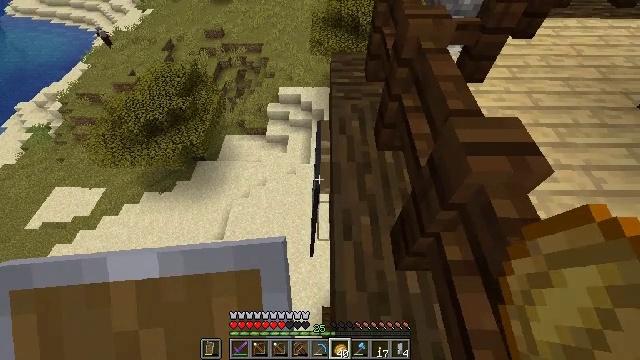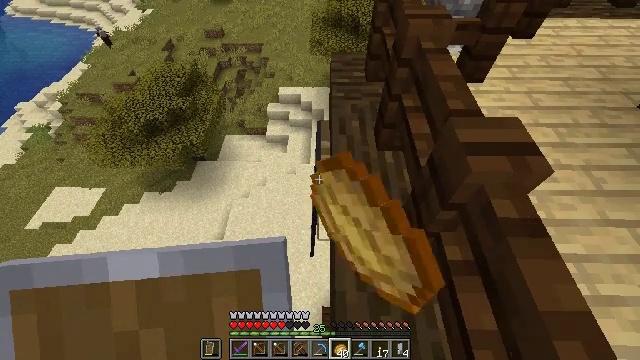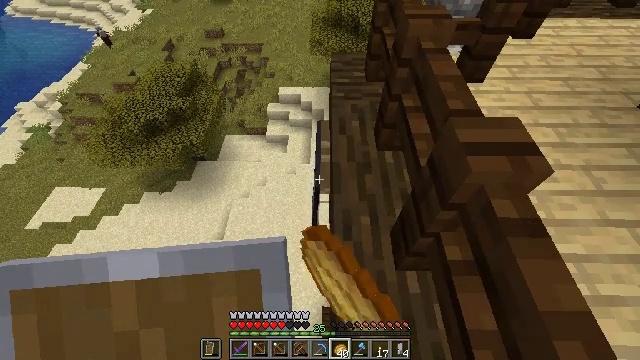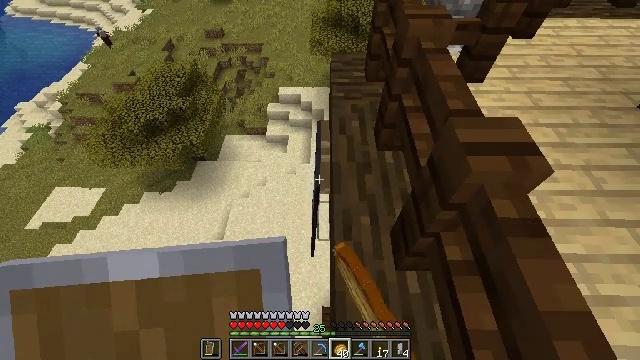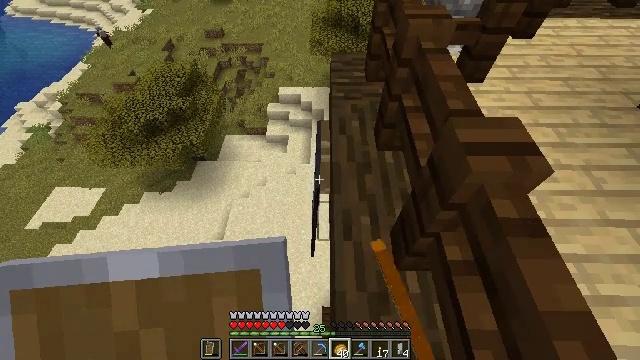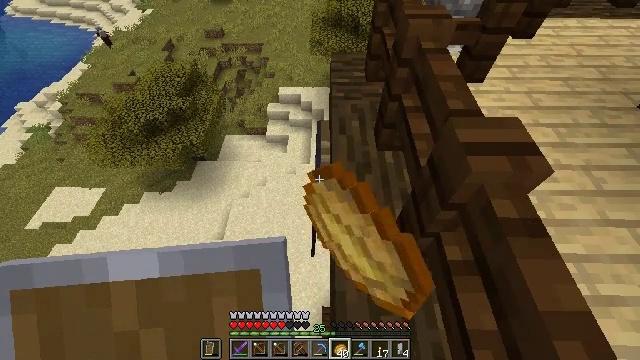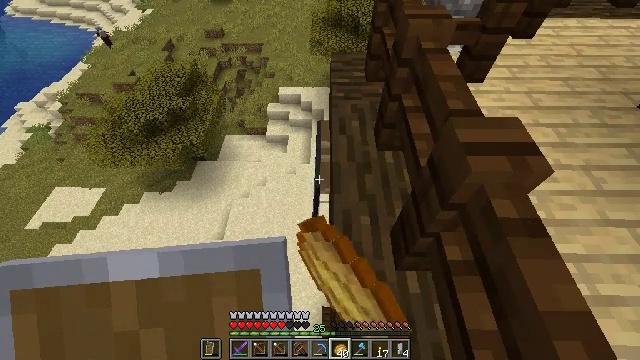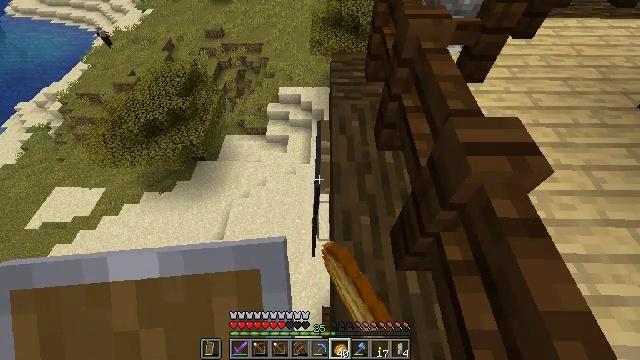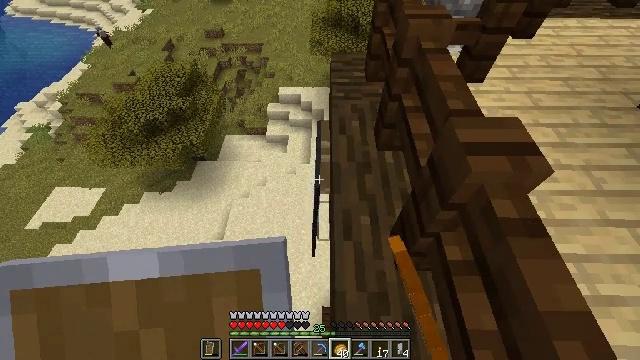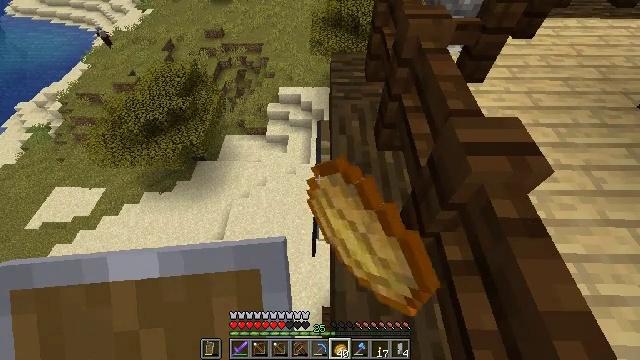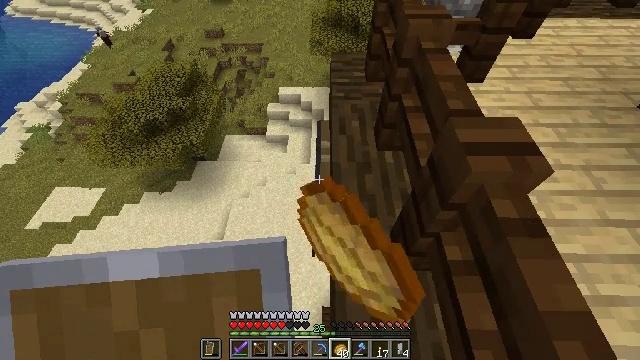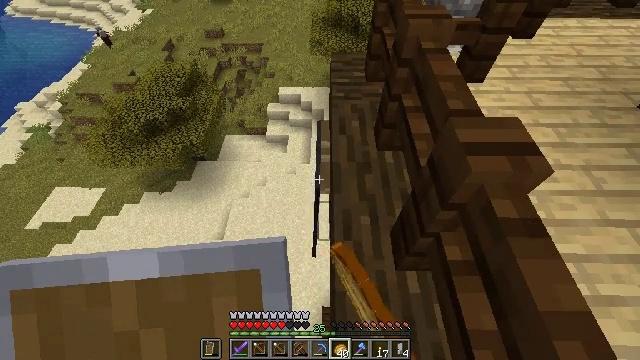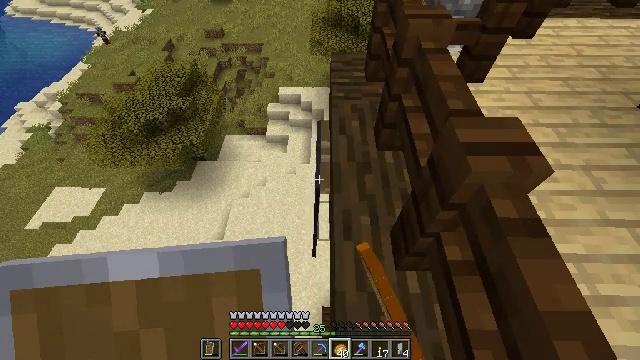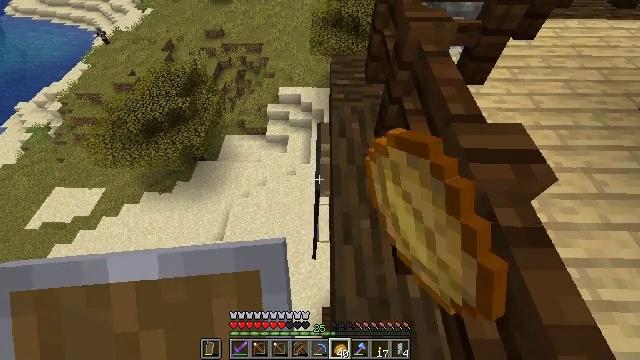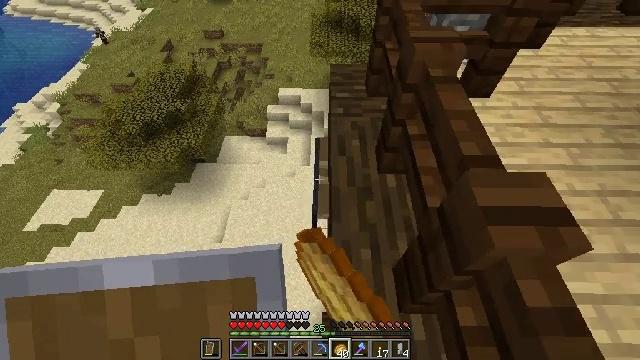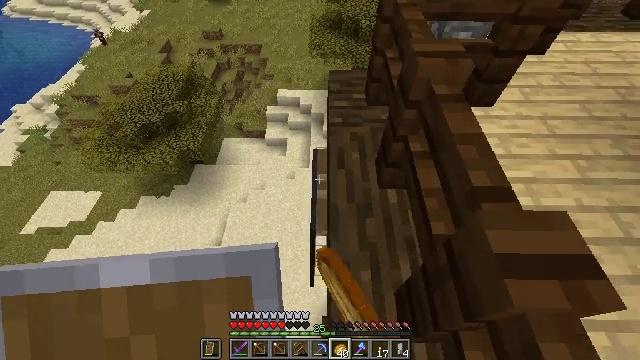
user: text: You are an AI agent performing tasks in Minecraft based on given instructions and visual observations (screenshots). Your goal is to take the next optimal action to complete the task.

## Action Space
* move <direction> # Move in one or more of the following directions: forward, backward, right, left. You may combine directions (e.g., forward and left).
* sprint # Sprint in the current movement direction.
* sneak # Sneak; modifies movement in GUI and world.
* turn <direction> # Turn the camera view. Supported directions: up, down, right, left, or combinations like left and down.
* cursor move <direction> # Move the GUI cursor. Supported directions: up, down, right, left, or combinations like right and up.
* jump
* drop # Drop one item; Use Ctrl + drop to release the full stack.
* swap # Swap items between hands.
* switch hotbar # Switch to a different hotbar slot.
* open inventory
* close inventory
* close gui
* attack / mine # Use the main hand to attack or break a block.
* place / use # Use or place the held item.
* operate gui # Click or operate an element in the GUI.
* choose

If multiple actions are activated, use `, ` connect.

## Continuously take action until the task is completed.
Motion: motion action
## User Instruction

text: Retrieve the white wall banner into your inventory.
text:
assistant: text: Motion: attack / mine
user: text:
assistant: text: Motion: attack / mine
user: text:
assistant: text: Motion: attack / mine
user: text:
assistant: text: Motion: attack / mine
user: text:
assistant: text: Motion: attack / mine
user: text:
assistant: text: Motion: attack / mine
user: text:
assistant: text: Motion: attack / mine
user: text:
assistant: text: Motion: attack / mine
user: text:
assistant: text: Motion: attack / mine
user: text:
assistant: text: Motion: attack / mine
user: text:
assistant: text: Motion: attack / mine
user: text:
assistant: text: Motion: attack / mine
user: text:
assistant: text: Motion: move forward, attack / mine
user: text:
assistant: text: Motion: move forward, attack / mine
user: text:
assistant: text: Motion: move forward, attack / mine
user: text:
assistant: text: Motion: attack / mine
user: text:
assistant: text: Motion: attack / mine
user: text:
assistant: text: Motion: attack / mine
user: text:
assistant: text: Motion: attack / mine
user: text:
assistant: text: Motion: attack / mine
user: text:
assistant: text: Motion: attack / mine
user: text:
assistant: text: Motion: turn down, attack / mine
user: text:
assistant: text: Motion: turn down, attack / mine
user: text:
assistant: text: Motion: turn down, attack / mine
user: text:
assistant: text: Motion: attack / mine
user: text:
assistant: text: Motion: attack / mine
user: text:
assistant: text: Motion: attack / mine
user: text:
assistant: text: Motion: attack / mine
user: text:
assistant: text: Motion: attack / mine
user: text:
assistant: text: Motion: attack / mine